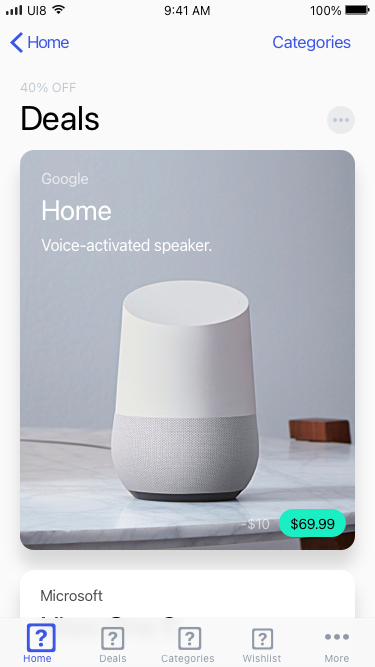
Text in this UI design:
Voice-activated speaker.
-$10
Home
Google
Xbox One S
Microsoft
Deals
40% Off
Categories
Home